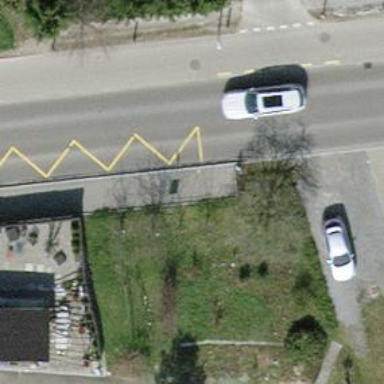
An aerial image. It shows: Platform for public transport is situated by the road.